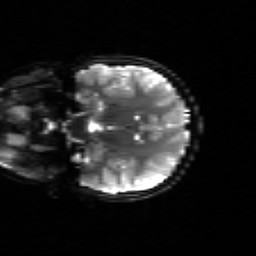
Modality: sbref
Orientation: coronal
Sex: female
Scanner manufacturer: siemens
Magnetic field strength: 3 T
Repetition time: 5 s
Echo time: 0.071 s